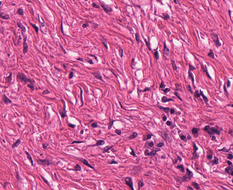
Tumor epithelial tissue: no
Tumor-associated stroma tissue: yes
Normal tissue: no